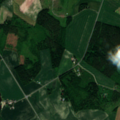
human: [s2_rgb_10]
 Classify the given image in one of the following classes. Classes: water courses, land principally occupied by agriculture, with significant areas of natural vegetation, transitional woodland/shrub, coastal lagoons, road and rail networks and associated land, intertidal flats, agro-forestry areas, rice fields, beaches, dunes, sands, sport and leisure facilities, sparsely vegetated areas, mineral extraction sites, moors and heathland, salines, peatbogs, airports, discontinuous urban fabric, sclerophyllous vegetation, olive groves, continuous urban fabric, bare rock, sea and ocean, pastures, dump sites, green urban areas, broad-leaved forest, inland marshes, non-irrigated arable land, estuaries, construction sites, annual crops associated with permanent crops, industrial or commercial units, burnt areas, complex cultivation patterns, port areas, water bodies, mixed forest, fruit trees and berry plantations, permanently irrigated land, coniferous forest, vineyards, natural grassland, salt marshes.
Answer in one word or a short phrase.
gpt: non-irrigated arable land, land principally occupied by agriculture, with significant areas of natural vegetation, mixed forest, water bodies